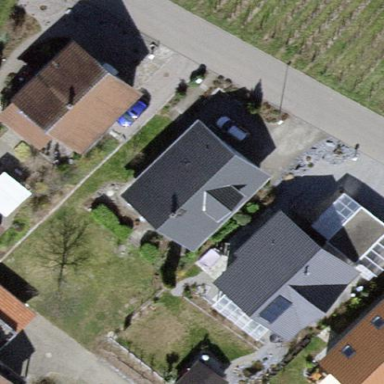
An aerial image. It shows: Gabled roof house.